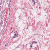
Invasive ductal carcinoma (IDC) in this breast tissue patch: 1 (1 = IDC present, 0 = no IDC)